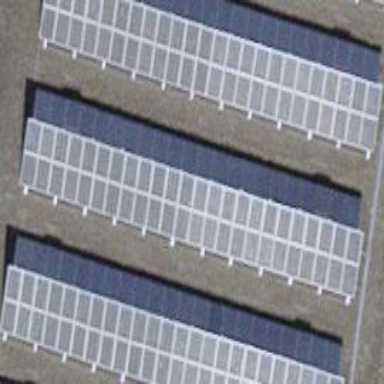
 consisting of solar photovoltaic panels."